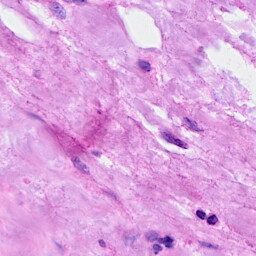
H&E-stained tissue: Breast